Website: apple
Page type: account-selection
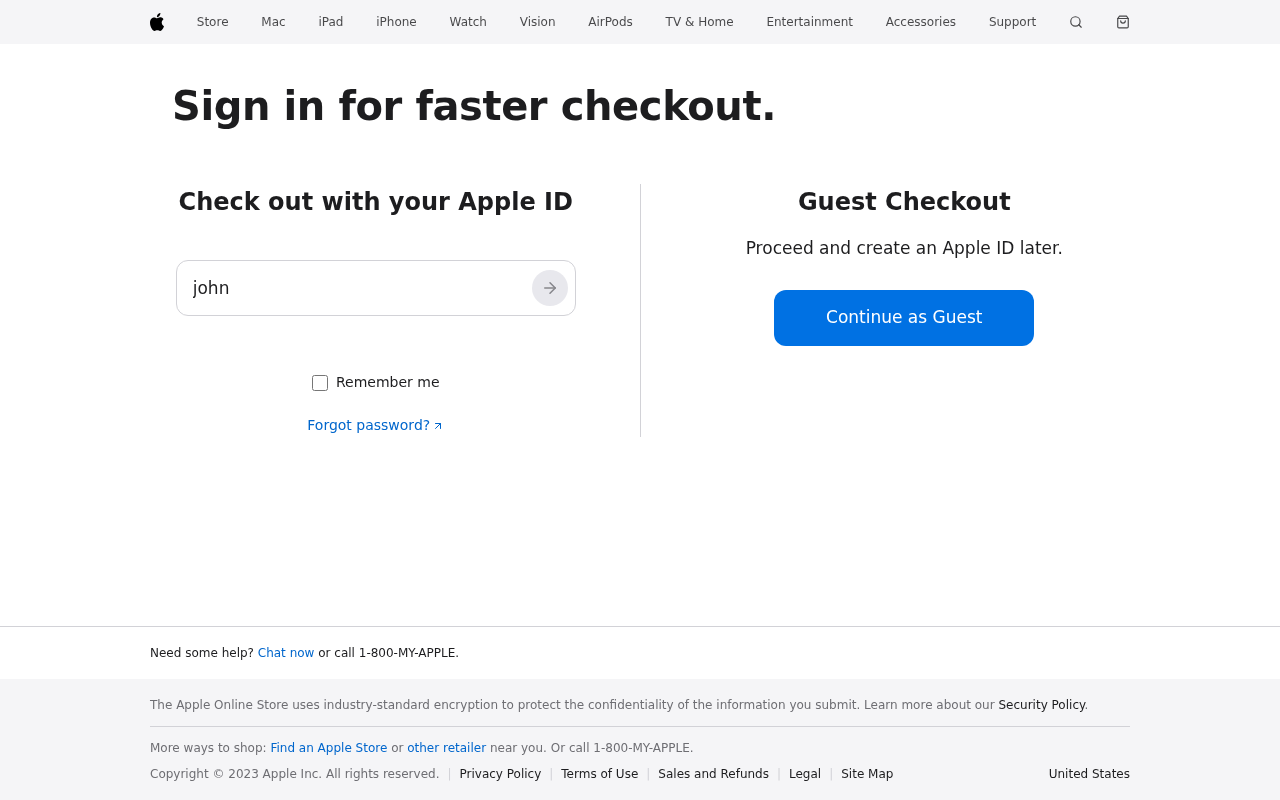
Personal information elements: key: PII_EMAIL
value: johnmiddleton@yahoo.com